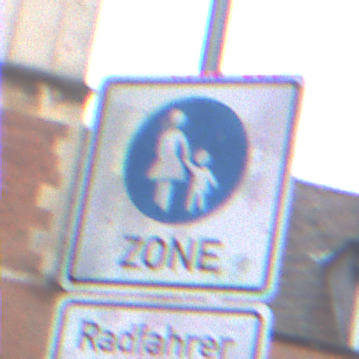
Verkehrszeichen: BeginnFussgaengerzone
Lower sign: HinweisDurchVerbaleAngabe3
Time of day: Midday
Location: Outdoor (Urban)
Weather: Overcast
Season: NotSpecified
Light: Natural